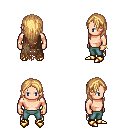
a pixel art fantasy rpg character, male body template, human, light skin, brown tattered cape, teal pants, light blonde long hairstyle, bracelets, gold boots, four views (front, back, left, right), 2x2 character sprite sheet, small pixel art, hard edges, no anti-aliasing